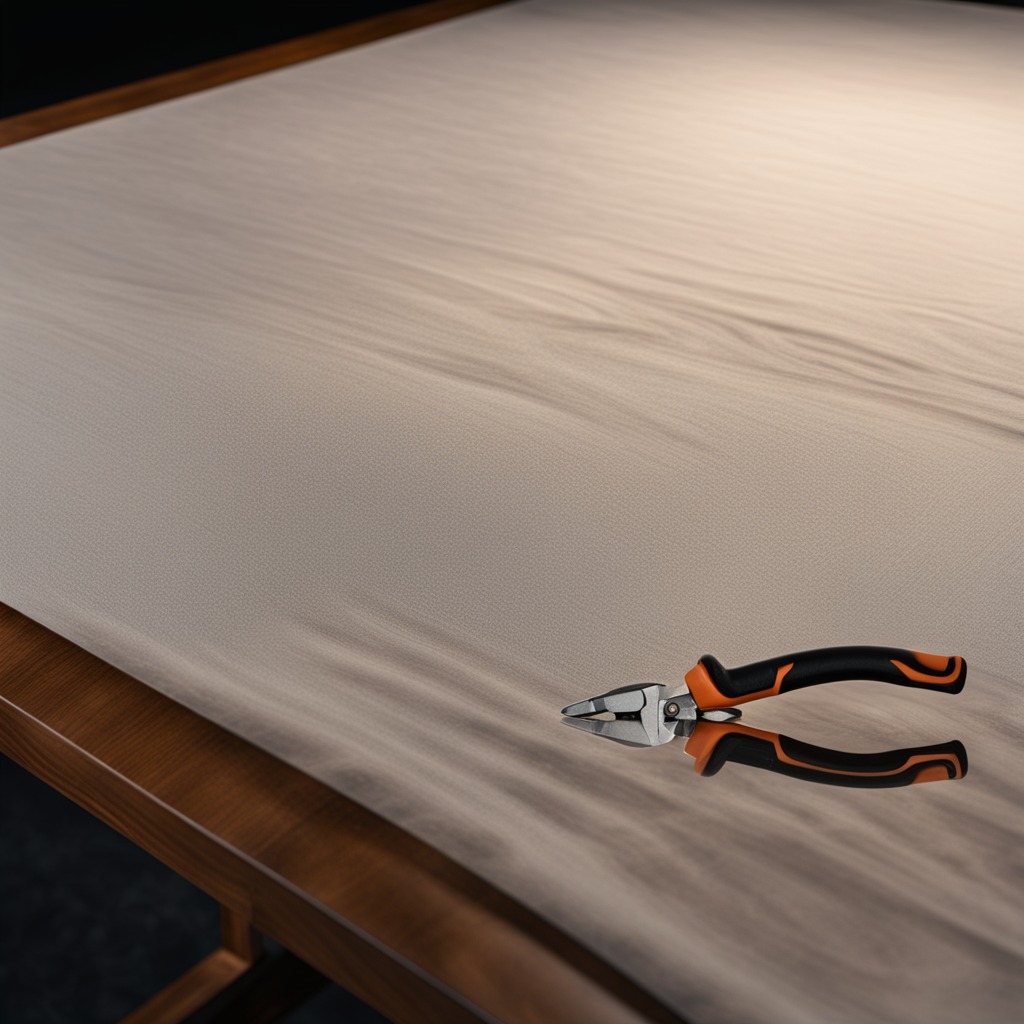
A plier lying on a wooden table at night in a workshop.